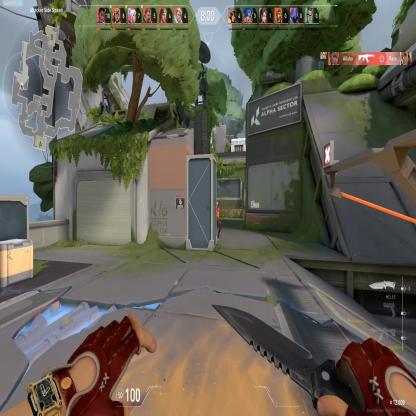
Label: enemy